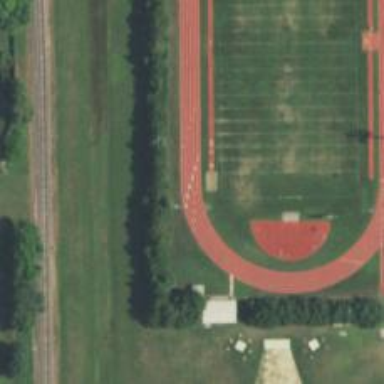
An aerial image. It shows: Track located within leisure land area.